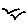
Label: bird